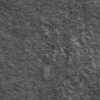
Label: not_dusty